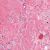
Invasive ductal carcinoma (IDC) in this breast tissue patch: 1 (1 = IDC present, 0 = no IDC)